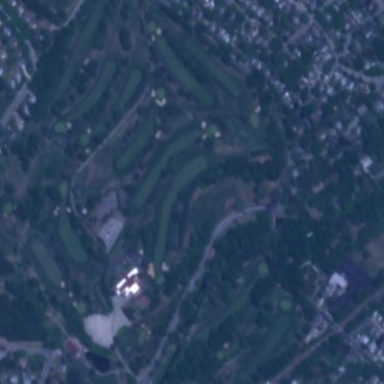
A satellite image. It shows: Golf course surrounded by greenery.